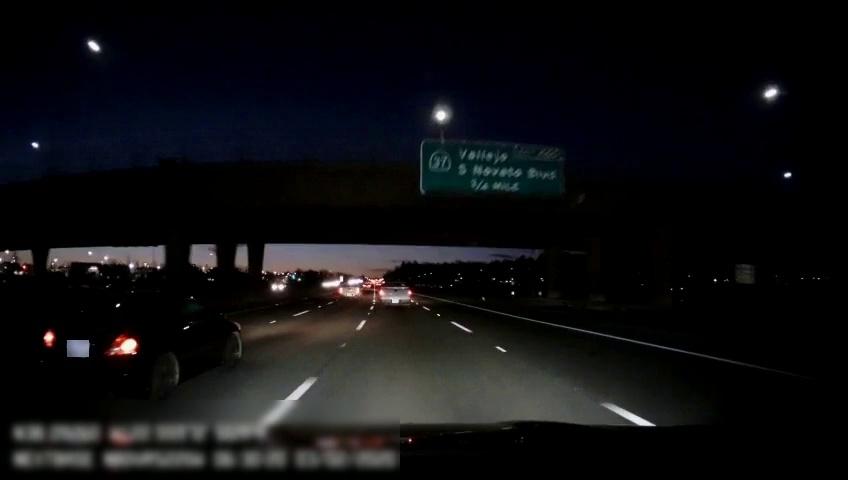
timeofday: Night
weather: Other
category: Drivable Space
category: Vehicles | Truck
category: Vehicles | Truck
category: Vehicles | Car
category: Vehicles | Car
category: Lanes | Alternate Lane
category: Lanes | Alternate Lane
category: Lanes | Alternate Lane
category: Lanes | Alternate Lane
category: Lanes | Alternate Lane
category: Traffic | Signs
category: Traffic | Signs